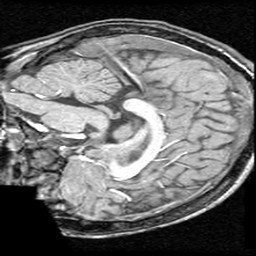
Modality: T1w
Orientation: sagittal
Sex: male
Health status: ill
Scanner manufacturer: ge
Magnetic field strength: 1.5 T
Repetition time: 21 s
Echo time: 0.008 s